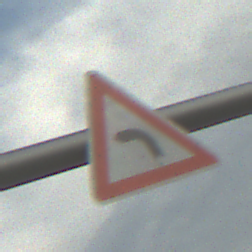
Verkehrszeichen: KurveLinks
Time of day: MorningAfternoon
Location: Outdoor (Urban)
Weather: PartlyCloudy
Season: NotSpecified
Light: Natural